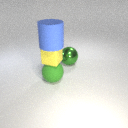
large blue rubber cylinder above small yellow rubber cube